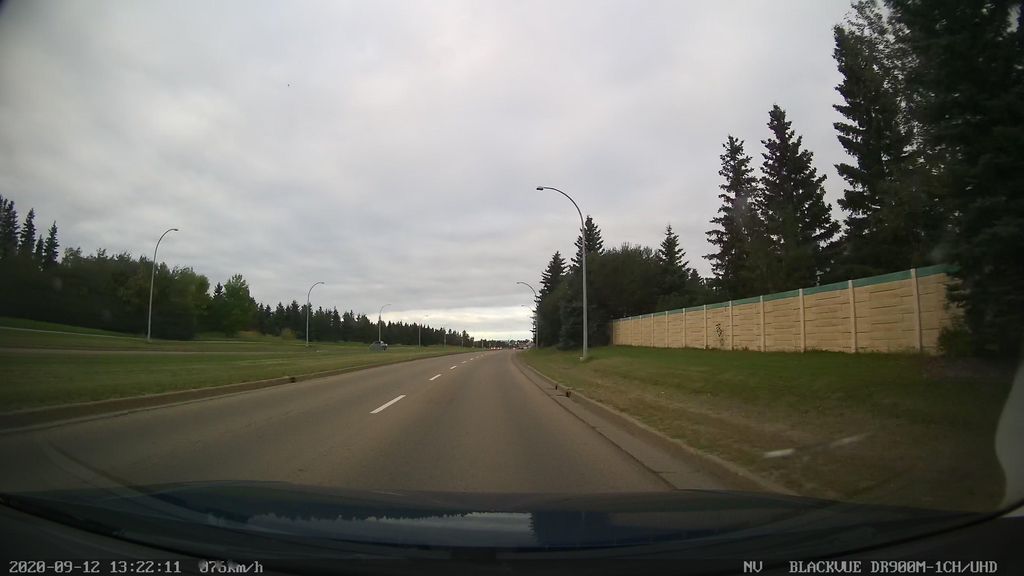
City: edmonton